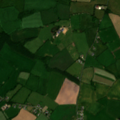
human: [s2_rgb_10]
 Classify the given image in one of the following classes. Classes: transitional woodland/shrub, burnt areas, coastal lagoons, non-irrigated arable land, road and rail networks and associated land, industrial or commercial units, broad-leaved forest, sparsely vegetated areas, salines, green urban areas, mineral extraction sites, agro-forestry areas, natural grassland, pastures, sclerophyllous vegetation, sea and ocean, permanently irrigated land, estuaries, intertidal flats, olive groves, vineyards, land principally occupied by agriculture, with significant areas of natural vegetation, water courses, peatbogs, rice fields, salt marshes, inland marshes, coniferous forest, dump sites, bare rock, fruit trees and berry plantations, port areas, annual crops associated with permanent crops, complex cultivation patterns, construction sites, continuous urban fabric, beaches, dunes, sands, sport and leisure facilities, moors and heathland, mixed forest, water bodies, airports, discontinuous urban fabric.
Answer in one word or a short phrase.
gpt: non-irrigated arable land, pastures